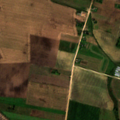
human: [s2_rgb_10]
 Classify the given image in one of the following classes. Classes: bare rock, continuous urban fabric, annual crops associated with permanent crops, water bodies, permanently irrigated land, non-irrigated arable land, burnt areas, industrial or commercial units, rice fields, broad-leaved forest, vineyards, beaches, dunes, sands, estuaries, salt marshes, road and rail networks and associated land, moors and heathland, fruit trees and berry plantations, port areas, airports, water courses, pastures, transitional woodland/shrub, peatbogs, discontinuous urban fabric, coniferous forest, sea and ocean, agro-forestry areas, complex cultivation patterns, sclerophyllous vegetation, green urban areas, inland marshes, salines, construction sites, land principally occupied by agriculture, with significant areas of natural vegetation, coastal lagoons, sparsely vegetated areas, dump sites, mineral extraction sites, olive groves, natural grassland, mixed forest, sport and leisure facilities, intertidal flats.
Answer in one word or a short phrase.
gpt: non-irrigated arable land, complex cultivation patterns